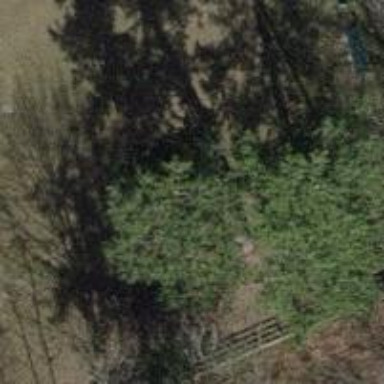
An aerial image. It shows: Evergreen tree with needle-leaved leaves.